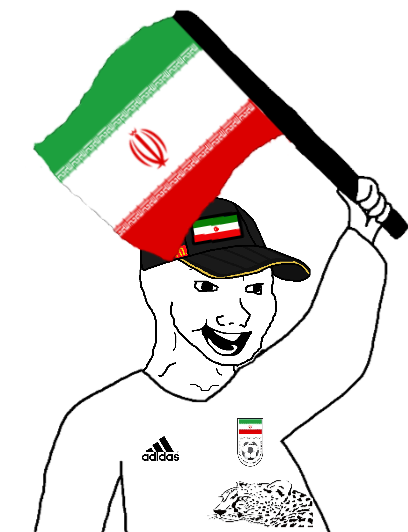
Label: 5_Bloomer